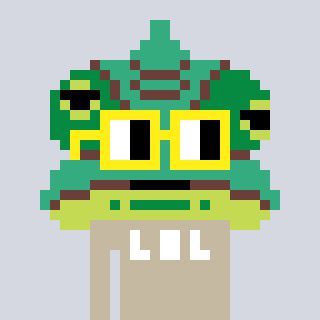
a pixel art character with square yellow glasses, a chameleon-shaped head and a bege-colored body on a cool background